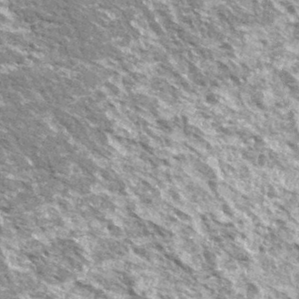
Label: frost